Interaction volume radius: 5 \u00c5
Interaction volume height: 45 \u00c5
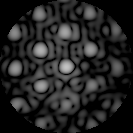
Disorder parameter: 0.2489